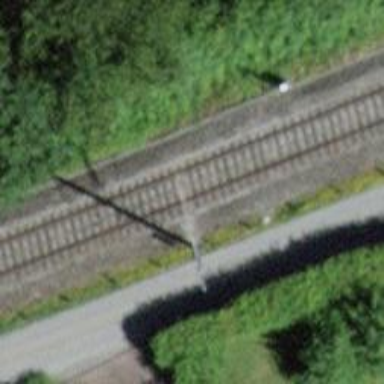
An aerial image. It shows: Railway track with contact line for electrification.